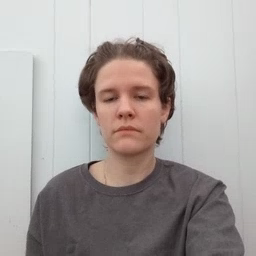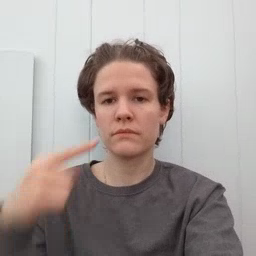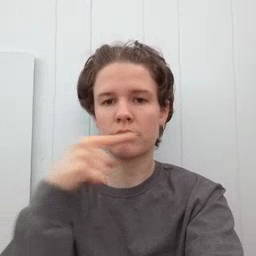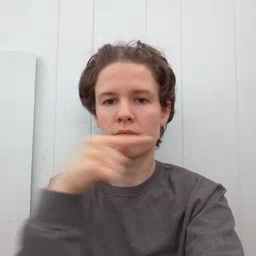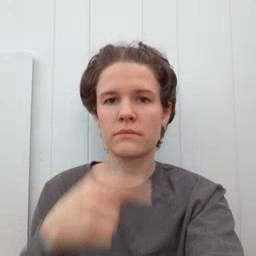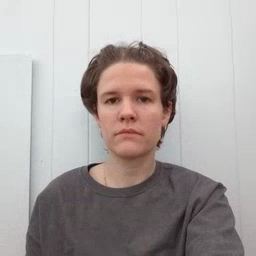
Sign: toothbrush